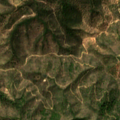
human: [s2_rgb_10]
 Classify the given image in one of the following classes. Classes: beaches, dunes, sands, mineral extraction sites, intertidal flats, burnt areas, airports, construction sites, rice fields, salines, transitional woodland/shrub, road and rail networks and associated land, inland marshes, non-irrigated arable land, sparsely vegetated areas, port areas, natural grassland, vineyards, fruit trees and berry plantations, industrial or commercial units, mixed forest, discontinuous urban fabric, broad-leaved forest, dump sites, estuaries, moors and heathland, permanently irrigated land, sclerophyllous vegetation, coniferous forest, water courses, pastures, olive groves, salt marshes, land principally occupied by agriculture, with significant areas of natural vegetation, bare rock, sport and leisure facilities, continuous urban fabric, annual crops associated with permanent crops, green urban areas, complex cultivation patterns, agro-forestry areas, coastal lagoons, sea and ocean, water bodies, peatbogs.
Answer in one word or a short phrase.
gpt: mixed forest, transitional woodland/shrub